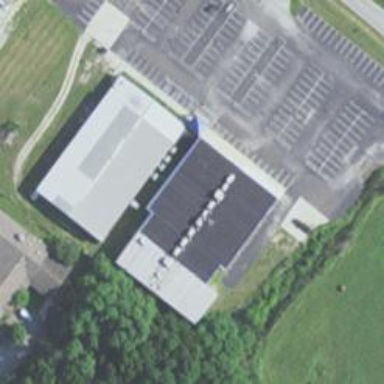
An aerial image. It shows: Building that houses bowling alley.